Interaction volume radius: 10 \u00c5
Interaction volume height: 25 \u00c5
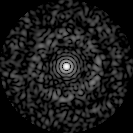
Disorder parameter: 0.8195